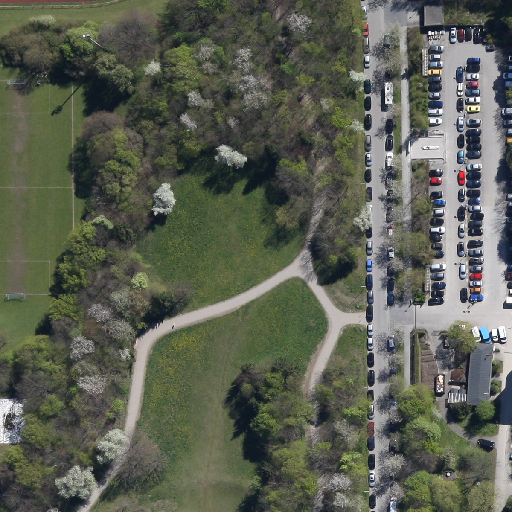
Referring expression: building along the road